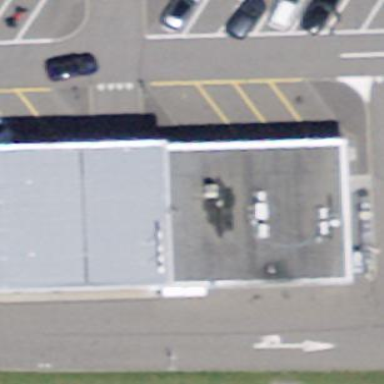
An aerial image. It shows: Commercial building housing convenience shop.